【题型】证明题　【知识点】解析几何　【难度】easy
如图，已知 $A(6,6\sqrt{3})$，$B(0,0)$，$C(12,0)$，直线 $l:(k+\sqrt{3})x-y-2k=0$。

(1) 证明直线 $l$ 经过某一定点，并求此定点坐标；

(2) 若直线 $l$ 等分 $\triangle ABC$ 的面积，求直线 $l$ 的一般式方程；

(3) 若 $P(2,2\sqrt{3})$，李老师站在点 $P$ 用激光笔照出一束光线，依次由 $BC$（反射点为 $K$）、$AC$（反射点为 $I$）反射后，光斑落在 $P$ 点，求入射光线 $PK$ 的直线方程。
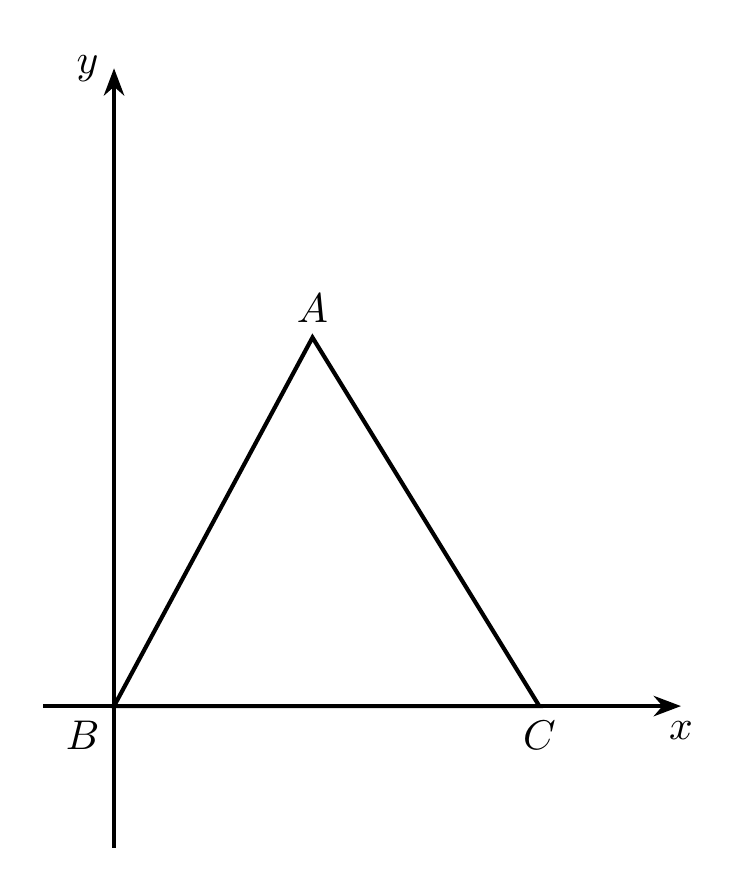
【解答】
\textbf{【答案】}
(1) 证明见解析，定点坐标为 $(2,2\sqrt{3})$；

(2) $\sqrt{3}x+17y-36\sqrt{3}=0$；

(3) $2x+\sqrt{3}y-10=0$。

\vspace{1em}
\textbf{【分析】}
(1) 整理得到 $k(x-2)+(\sqrt{3}x-y)=0$，从而得到方程组，求出定点坐标；

(2) 求出定点 $P(2,2\sqrt{3})$ 在直线 $AB$ 上，且 $|AM|=8$，由 $S_{\triangle AMD}=\frac{1}{2}S_{\triangle ABC}$ 得到 $|AD|=\frac{3}{4}|AC|=9$，设出 $D(x_0,y_0)$，由向量比例关系得到 $D$ 点坐标，得到直线方程；

(3) 作出辅助线，确定 $P$ 关于 $BC$ 和 $AC$ 的对称点 $P_1,P_2$，得到 $k_{P_1P_2}=\frac{2\sqrt{3}}{3}$，由对称性得 $k_{PK}=-\frac{2\sqrt{3}}{3}$，写成直线方程。

\vspace{1em}
\textbf{【详解】}
(1) 直线 $l:(k+\sqrt{3})x-y-2k=0$ 可化为 $k(x-2)+(\sqrt{3}x-y)=0$，

令
\[
\begin{cases}
x-2=0 \\
\sqrt{3}x-y=0
\end{cases}
\]
解得
\[
\begin{cases}
x=2 \\
y=2\sqrt{3}
\end{cases}
\]
故直线 $l$ 经过的定点坐标为 $(2,2\sqrt{3})$；

(2) 因为 $A(6,6\sqrt{3})$，$B(0,0)$，$C(12,0)$，所以 $|AB|=|AC|=|BC|=12$，

由题意得直线 $AB$ 方程为 $y=\sqrt{3}x$，

故直线 $l$ 经过的定点 $M(2,2\sqrt{3})$ 在直线 $AB$ 上，所以 $|AM|=\sqrt{(6-2)^2+(6\sqrt{3}-2\sqrt{3})^2}=8$。